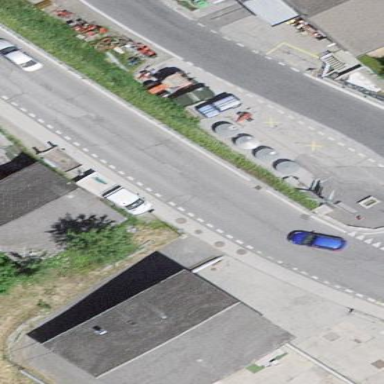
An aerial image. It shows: Parking area.